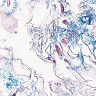
Metastatic tissue present: no